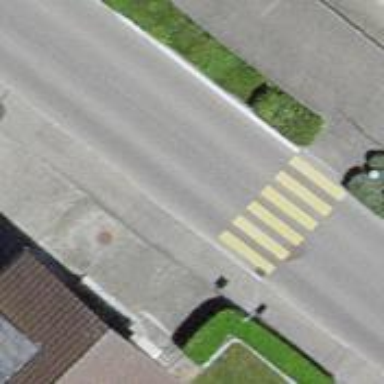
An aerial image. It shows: Zebra crossing on the road.